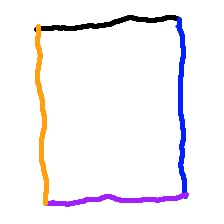
Shape: rectangle